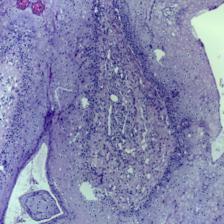
Diagnosis: Normal